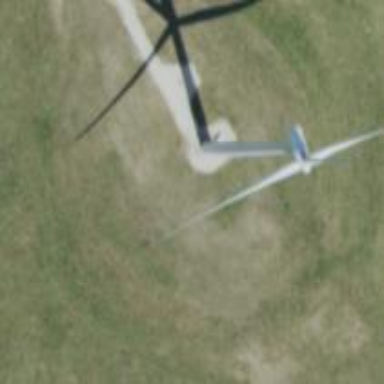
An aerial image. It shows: Wind generator powered by horizontal axis wind turbine.